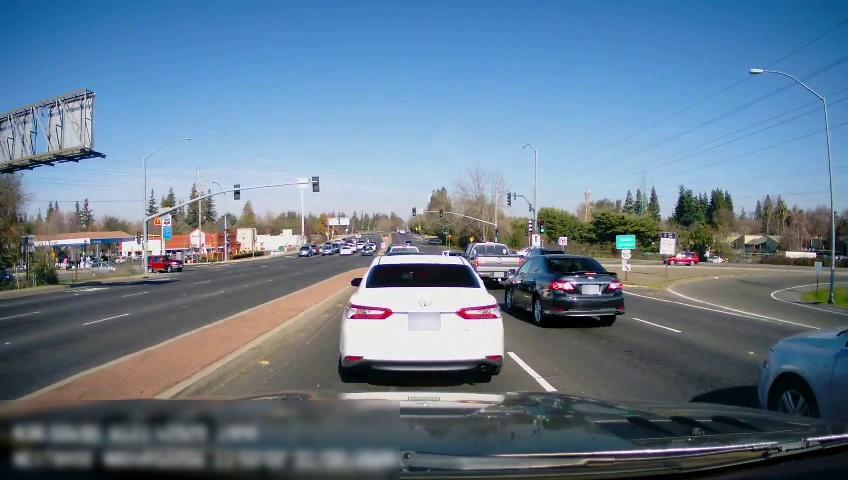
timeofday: Day
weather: Sunny
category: Drivable Space
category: Drivable Space
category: Vehicles | Car
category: Vehicles | SUV
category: Vehicles | SUV
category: Vehicles | Car
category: Vehicles | SUV
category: Vehicles | SUV
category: Vehicles | Car
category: Vehicles | Car
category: Vehicles | Truck
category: Vehicles | Car
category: Vehicles | Car
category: Vehicles | Car
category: Vehicles | SUV
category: Vehicles | Car
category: Lanes | Current Lane
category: Lanes | Alternate Lane
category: Lanes | Opposite Lane
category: Lanes | Opposite Lane
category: Lanes | Alternate Lane
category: Lanes | Alternate Lane
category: Lanes | Alternate Lane
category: Traffic | Signs
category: Traffic | Lights
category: Traffic | Lights
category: Traffic | Lights
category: Traffic | Lights
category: Traffic | Lights
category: Traffic | Lights